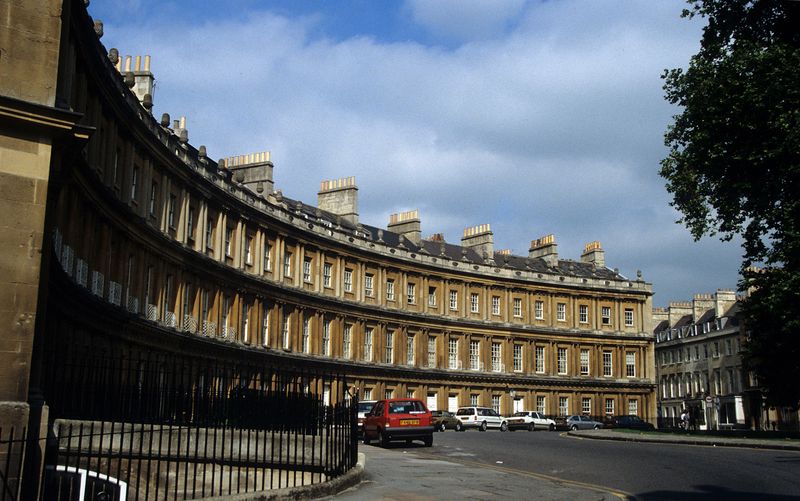
Titel: Gesamtansicht
Künstler: John d.Ä. Wood
Standort: Bath
Institution: Circus
Schlagwörter: baum, blau, himmel, schatten, weiß, wolken, bäume, gelb, grün, ocker, sand, stadt, braun, fenster, frankreich, geschwungen, grau, paris, schwarz, strasse, dach, gebäude, haus, rot, schloss, wolke, zaun, wand, architektur, stein, niederlande, flach, gitter, sonne, insel, england, front, schräg, kamin, kamine, kreis, rund, schornstein, bewölkt, hellblau, farbig, papier, rahmung, ansicht, bogen, fassade, italien, pflaster, mauer, schornsteine, ziegel, farbe, hof, platz, schlot, pilaster, auto, rad, zinnen, balkone, foto, fotografie, photographie, wohnhaus, berlin, stangen, bürgersteig, münchen, palast, stockwerk, gross, asphalt, gebogen, pflastersteine, trottoir, bordstein, engländer, photo, halbrund, kurve, sims, doppelsäulen, gesims, residenz, mezzanin, strassen, historismus, einfahrt, etagen, achsen, konkav, london, autos, englisch, niedrig, amsterdam, etage, fensterachsen, hausfront, parkplatz, rondell, satteldach, gekuppelt, palladianismus, naturstein, vorgarten, parken, öffentlich, circus, hamburg, stassen, verkehrsschilder, verkehrsinsel, den haag, riegel, bath, pkw, kennzeichen, britannien, gitterzaun, grossbritannien, stra?e, nummernschild, briten, britten, pultdah, royal crescent, skoda, rundhaus